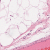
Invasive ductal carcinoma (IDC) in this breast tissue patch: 0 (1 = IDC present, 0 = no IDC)